Interaction volume radius: 5 \u00c5
Interaction volume height: 10 \u00c5
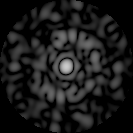
Disorder parameter: 0.7749